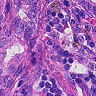
Metastatic tissue present: yes